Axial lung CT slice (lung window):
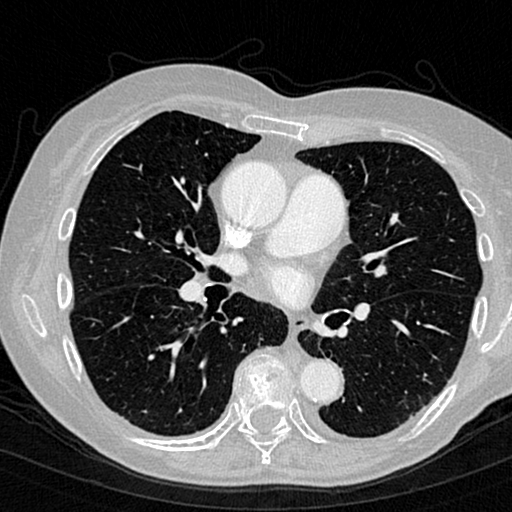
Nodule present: no